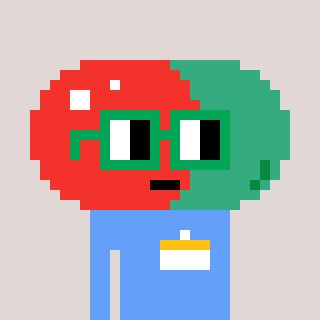
a pixel art character with square green glasses, a pill-shaped head and a blue-colored body on a warm background